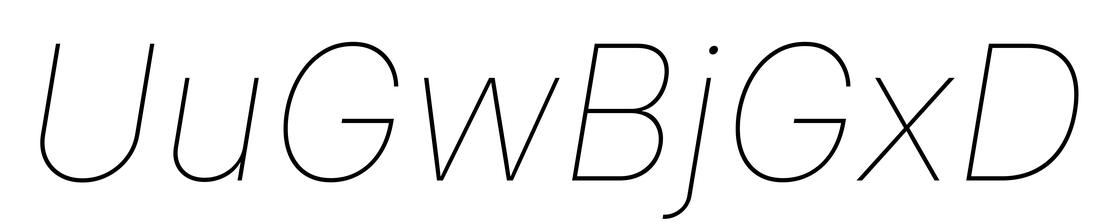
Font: Inter-Italic_Thin_Italic